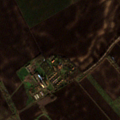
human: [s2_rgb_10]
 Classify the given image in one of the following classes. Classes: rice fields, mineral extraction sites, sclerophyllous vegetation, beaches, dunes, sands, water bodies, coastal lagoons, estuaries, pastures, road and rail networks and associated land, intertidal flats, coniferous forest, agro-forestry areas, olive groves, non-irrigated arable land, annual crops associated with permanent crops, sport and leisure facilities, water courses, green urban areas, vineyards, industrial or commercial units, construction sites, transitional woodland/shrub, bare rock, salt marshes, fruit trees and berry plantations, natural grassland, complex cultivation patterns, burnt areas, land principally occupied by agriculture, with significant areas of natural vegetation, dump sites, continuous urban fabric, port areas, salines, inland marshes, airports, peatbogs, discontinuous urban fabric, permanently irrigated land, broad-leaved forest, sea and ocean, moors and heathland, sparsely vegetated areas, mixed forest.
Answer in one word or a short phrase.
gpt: discontinuous urban fabric, non-irrigated arable land